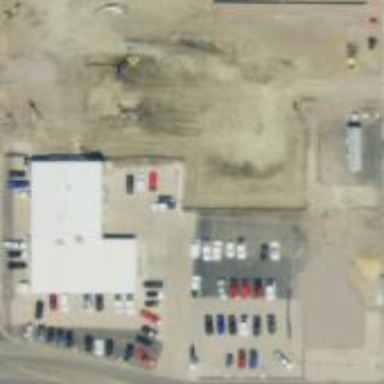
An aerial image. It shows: Shop that sells cars.